Question: As you can see in this photo I have problems with eclipse while programming with laravel framework. The problem is eclipse is looking for php5.3 code but laravel and my local server uses php5.6. So how can i upgrade my eclipse for Php5.6?
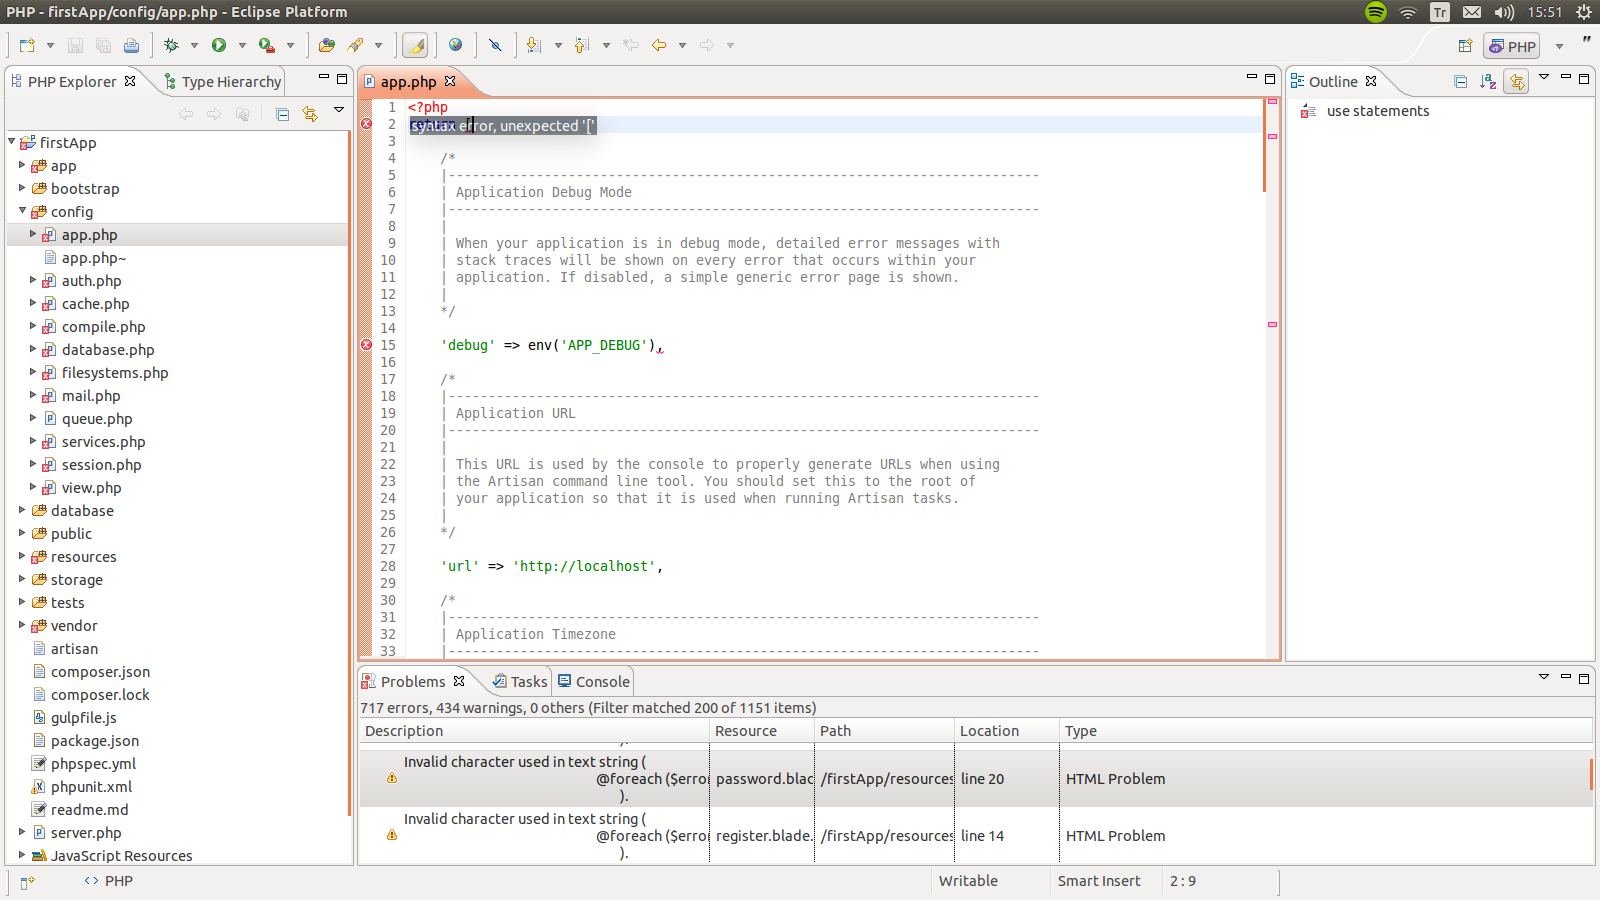
Answer: This is a Juno version released 2012. I would suggest upgrading to a more recent version that support latest PHP versions. Try the latest official release Luna Eclipse ver. 4.4.
Follow the instructions here: <URL>
or here: <URL>